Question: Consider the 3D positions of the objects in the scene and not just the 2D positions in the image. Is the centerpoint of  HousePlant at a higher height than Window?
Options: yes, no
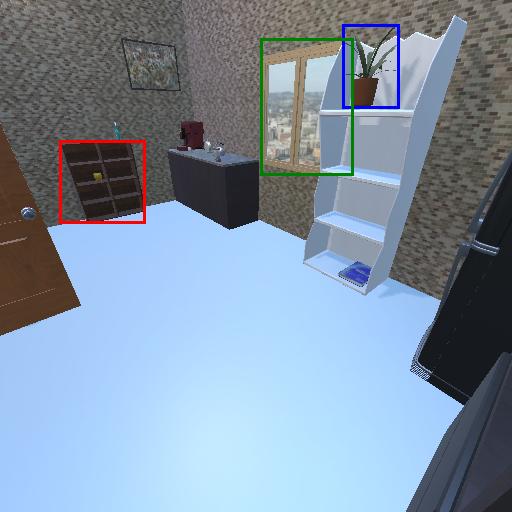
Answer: yes